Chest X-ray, PA view. Patient: 80 years old, sex M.
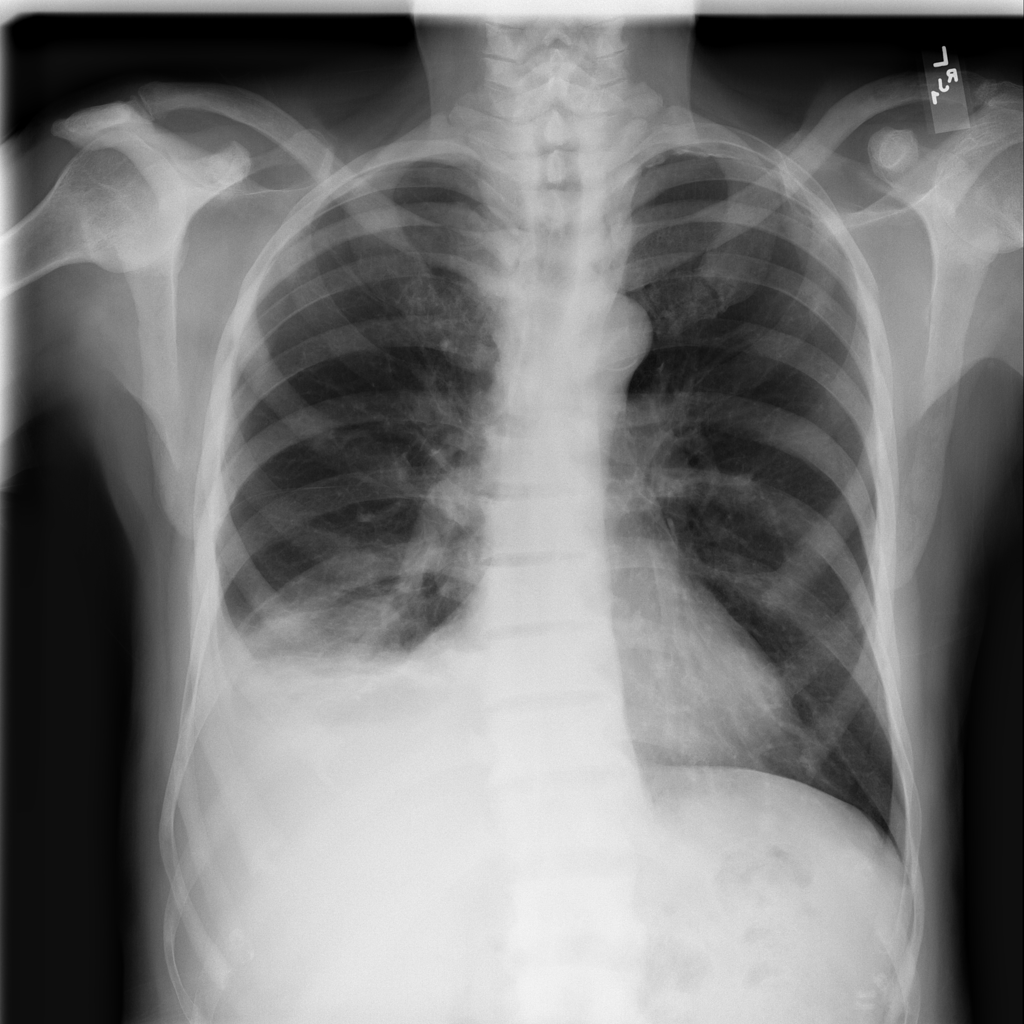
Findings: Effusion